Field crop: maize
Growth stage: 2
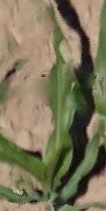
Species: maize